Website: crate-barrel
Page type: stored-credit-cards
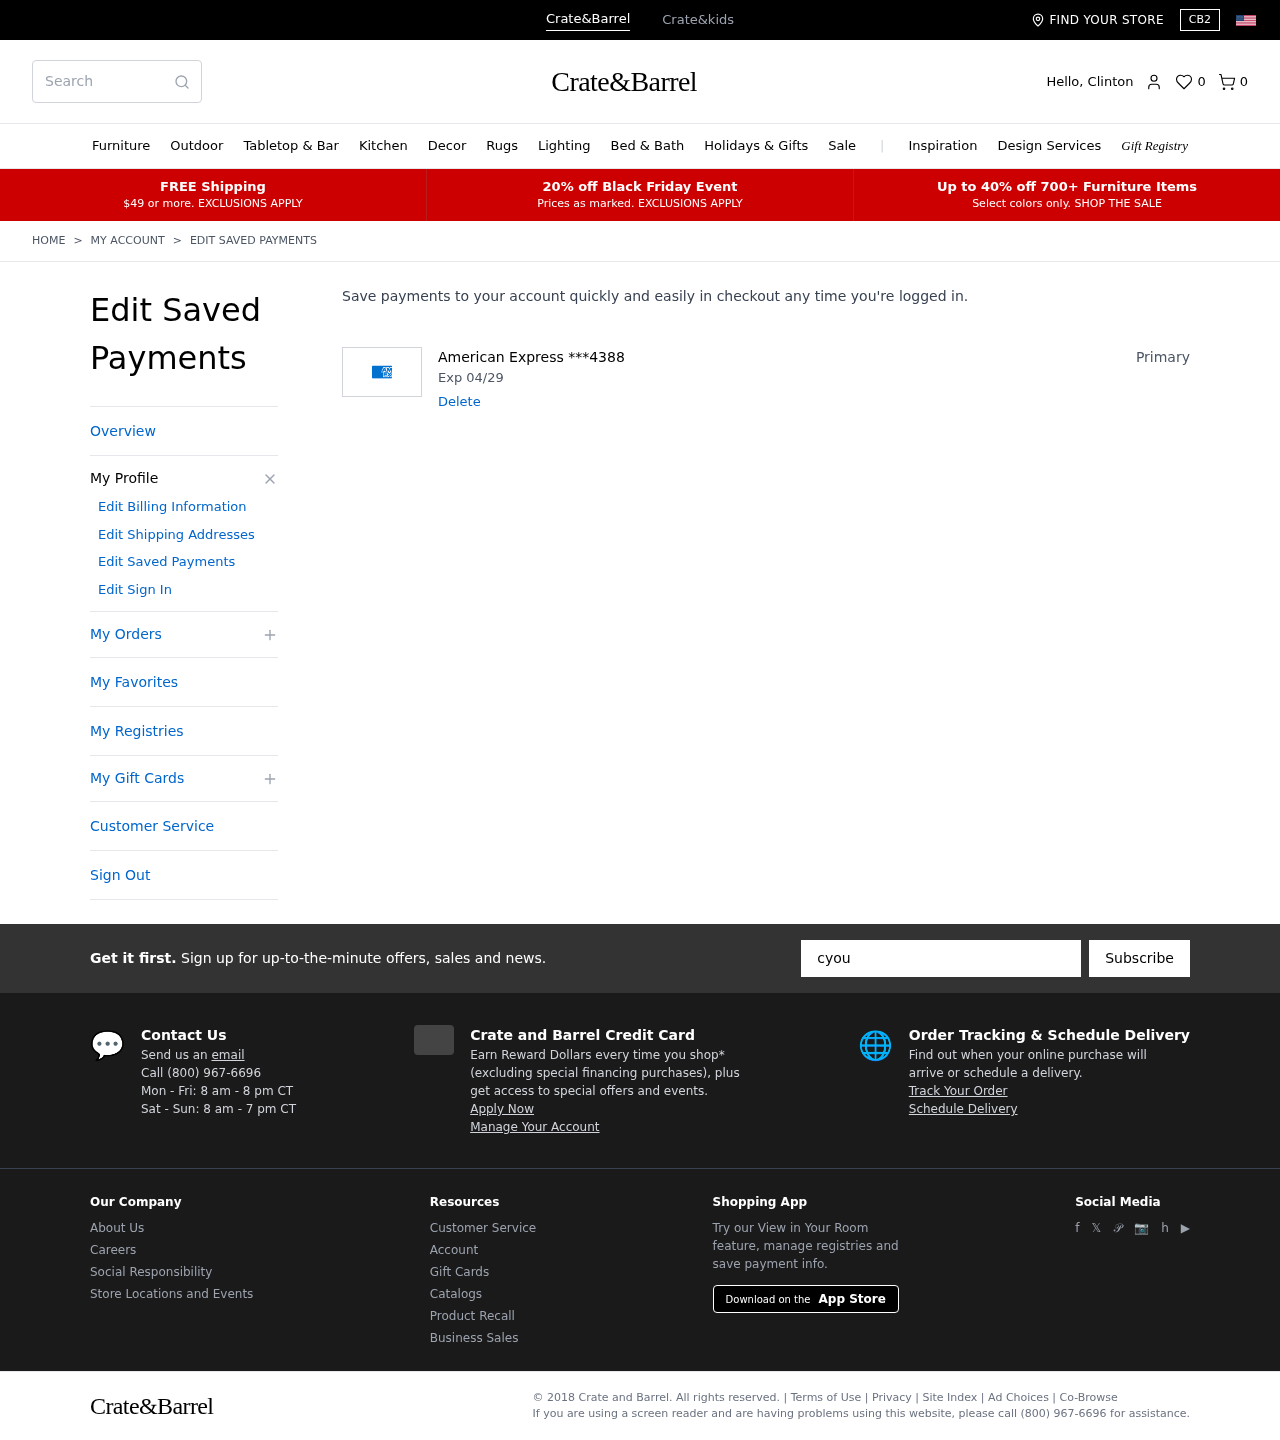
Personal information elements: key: PII_CARD_EXPIRY
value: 04/29
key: PII_CARD_LAST4
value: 4388
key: PII_CARD_TYPE
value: American Express
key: PII_FIRSTNAME
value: Clinton
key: PII_EMAIL
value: cyoung@hotmail.com
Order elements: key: ORDER_NUM_ITEMS
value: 0
Search elements: key: HEADER_SEARCH
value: Search
Other elements: key: FAVORITES_COUNT
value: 0